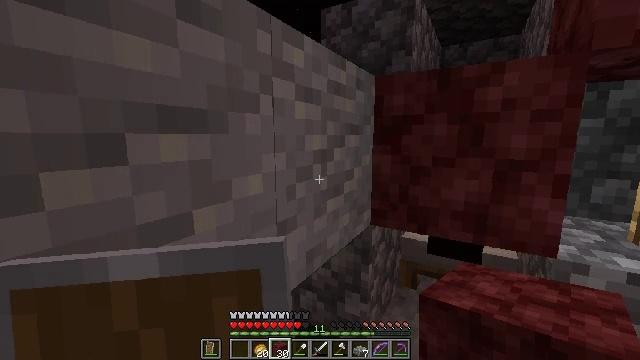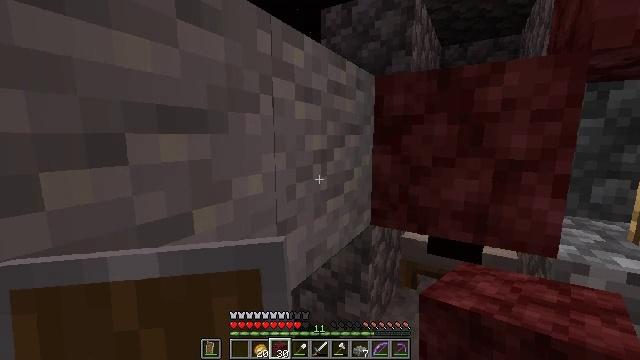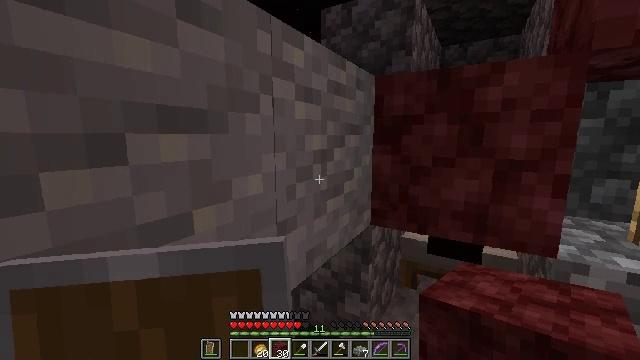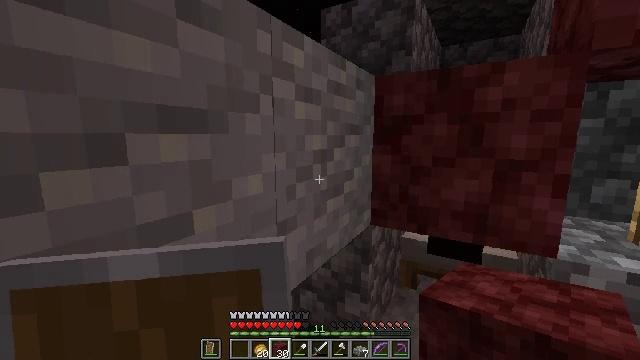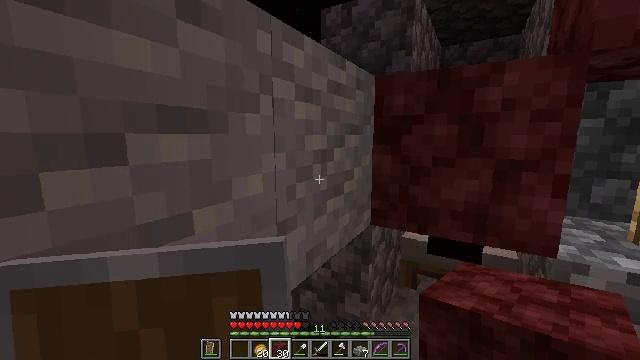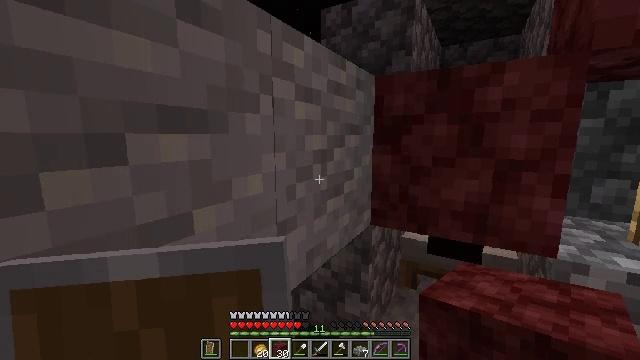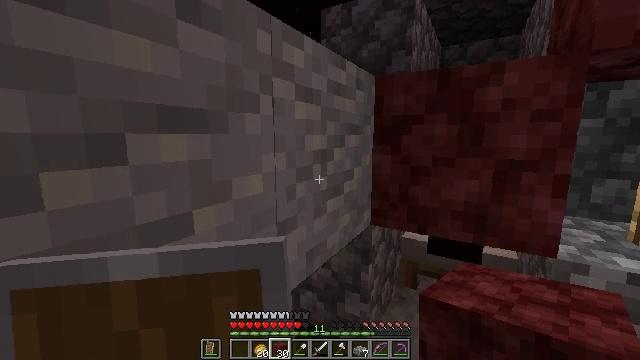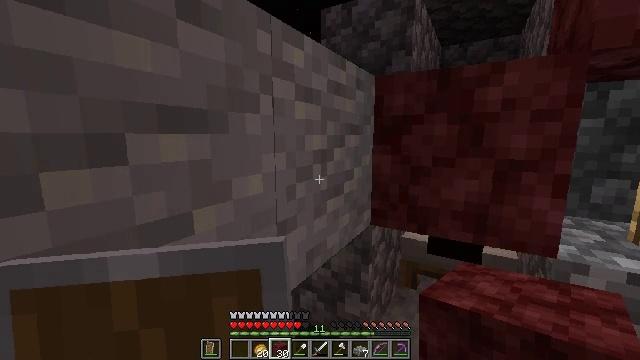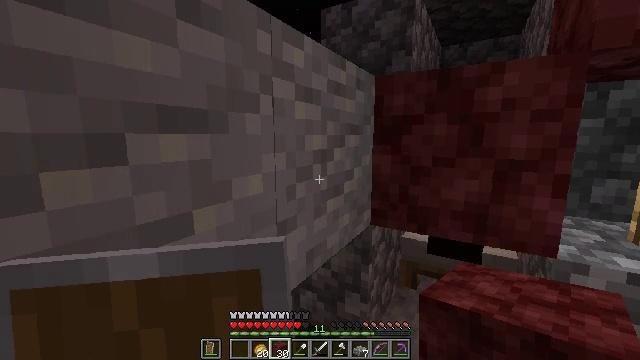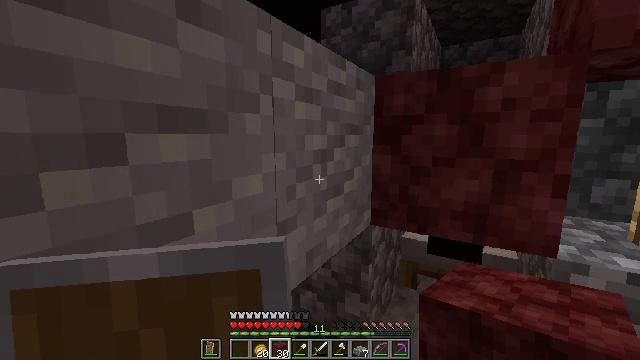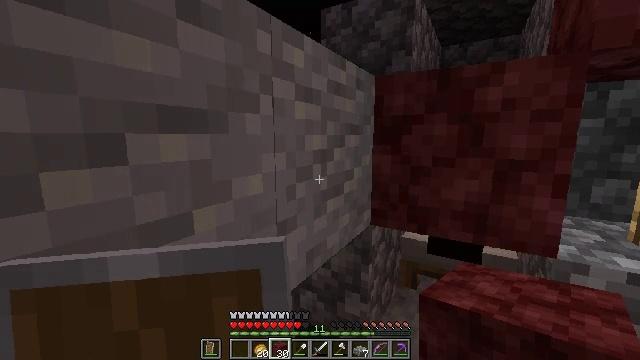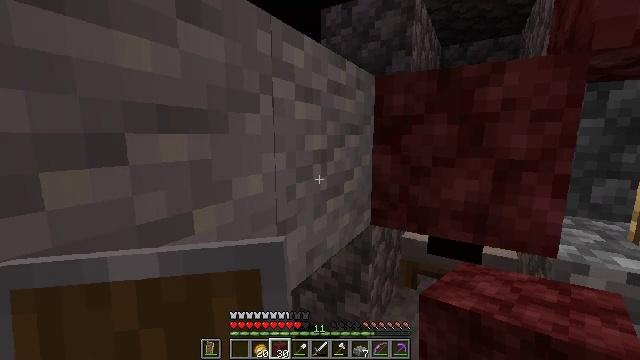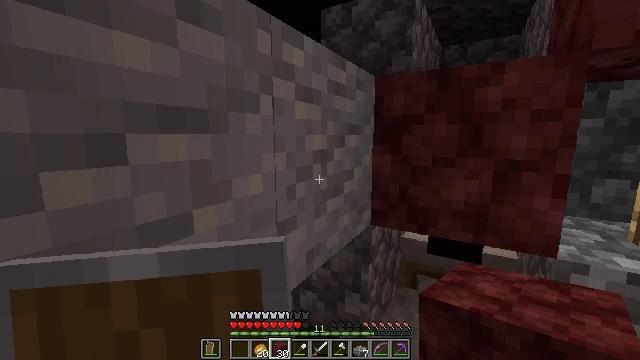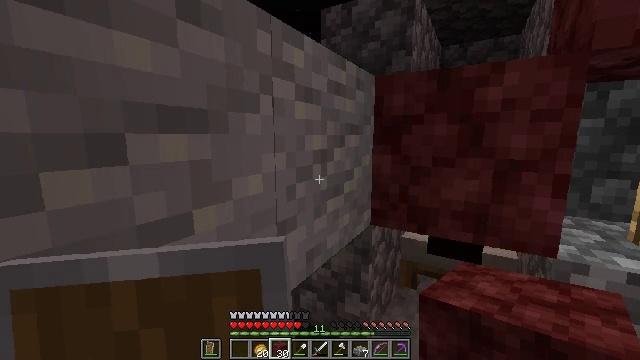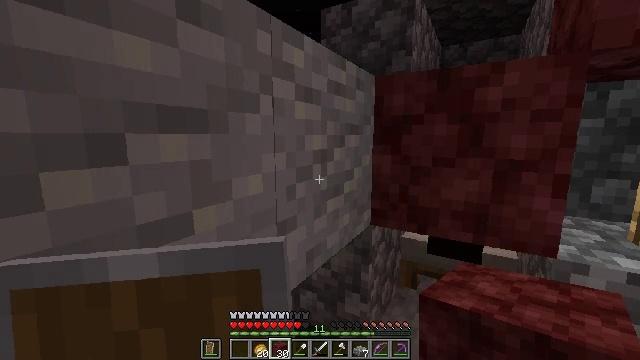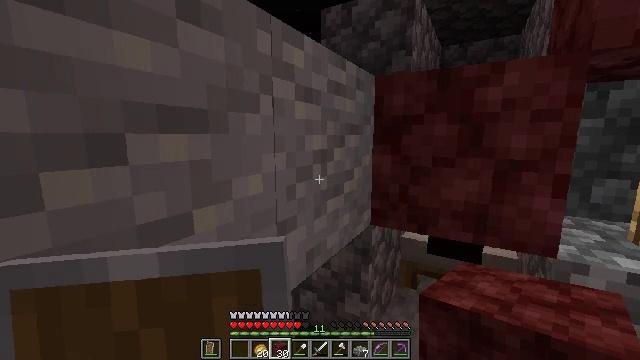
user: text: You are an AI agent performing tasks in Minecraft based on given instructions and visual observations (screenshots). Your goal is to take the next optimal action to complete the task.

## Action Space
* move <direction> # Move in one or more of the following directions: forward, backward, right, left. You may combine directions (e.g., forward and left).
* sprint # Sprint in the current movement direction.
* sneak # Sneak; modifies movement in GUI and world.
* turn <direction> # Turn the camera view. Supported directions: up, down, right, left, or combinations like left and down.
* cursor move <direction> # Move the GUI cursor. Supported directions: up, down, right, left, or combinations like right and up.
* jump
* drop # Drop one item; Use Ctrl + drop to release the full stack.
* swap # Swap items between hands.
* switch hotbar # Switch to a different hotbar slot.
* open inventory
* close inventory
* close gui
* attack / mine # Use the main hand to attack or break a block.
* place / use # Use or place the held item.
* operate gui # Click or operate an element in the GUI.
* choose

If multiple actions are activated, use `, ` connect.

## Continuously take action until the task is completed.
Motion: motion action
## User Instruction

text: Collect cobblestone blocks for construction.
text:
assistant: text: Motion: no_op
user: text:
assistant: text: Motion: no_op
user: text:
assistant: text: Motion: no_op
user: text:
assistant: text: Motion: no_op
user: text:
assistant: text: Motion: no_op
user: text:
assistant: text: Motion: no_op
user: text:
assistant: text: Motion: no_op
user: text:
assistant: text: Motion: no_op
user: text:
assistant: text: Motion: no_op
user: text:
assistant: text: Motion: no_op
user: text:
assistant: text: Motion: no_op
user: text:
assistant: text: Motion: no_op
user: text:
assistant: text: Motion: no_op
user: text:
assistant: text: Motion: no_op
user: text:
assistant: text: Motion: no_op
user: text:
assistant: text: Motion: no_op
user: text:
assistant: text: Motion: no_op
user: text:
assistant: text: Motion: no_op
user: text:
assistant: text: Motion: no_op
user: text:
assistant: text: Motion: no_op
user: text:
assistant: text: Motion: no_op
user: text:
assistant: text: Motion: no_op
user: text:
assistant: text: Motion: no_op
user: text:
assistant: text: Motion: no_op
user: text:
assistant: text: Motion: no_op
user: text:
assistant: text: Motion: no_op
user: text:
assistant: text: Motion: no_op
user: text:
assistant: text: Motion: no_op
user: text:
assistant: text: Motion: no_op
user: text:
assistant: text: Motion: no_op